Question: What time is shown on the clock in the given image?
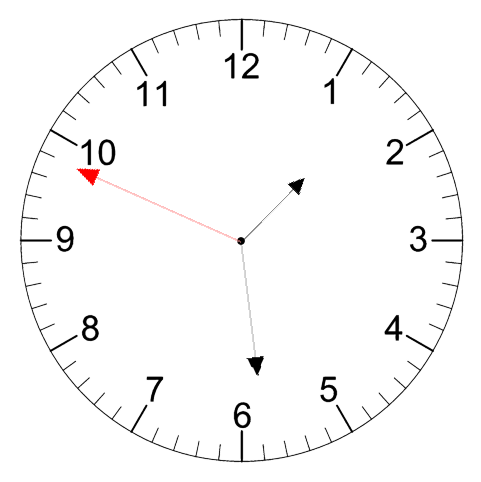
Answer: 01:28:49